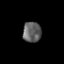
Tissue: prostate
Cell type: T cells
Senescence score: 0.3509
Nuclear area (px): 366
Mean DAPI intensity: 97.694